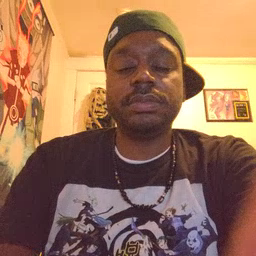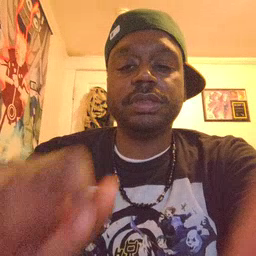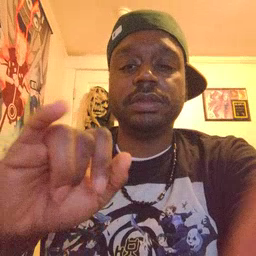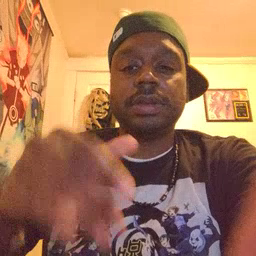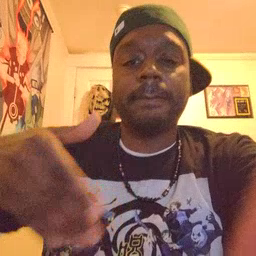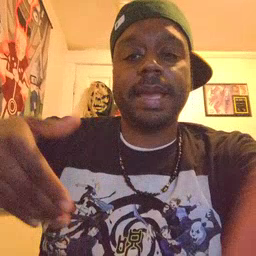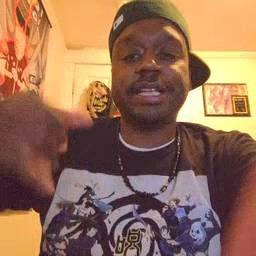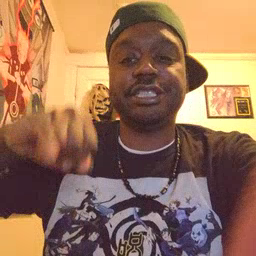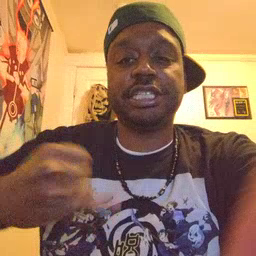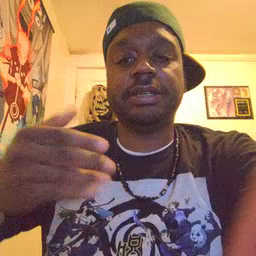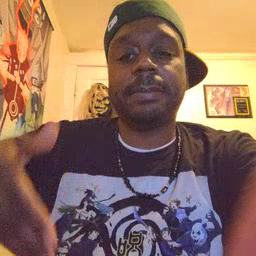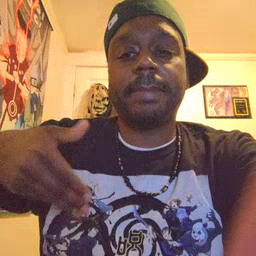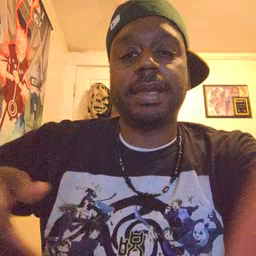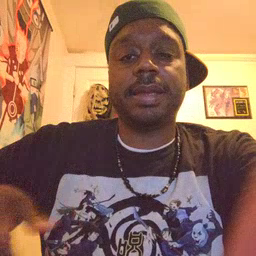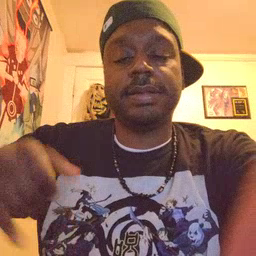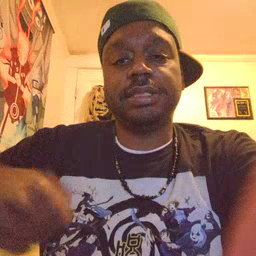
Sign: jeans